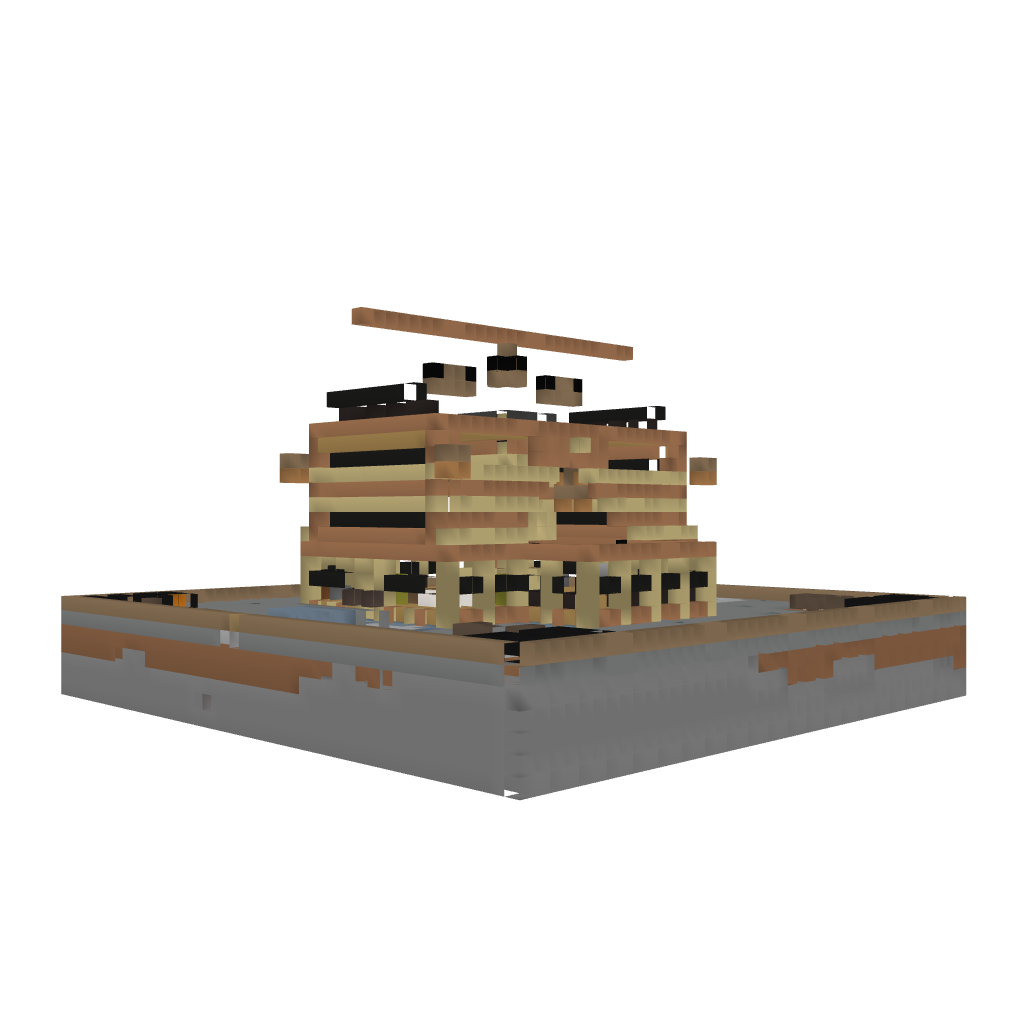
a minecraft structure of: kierownik's mansion